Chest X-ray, AP view. Patient: 33 years old, sex M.
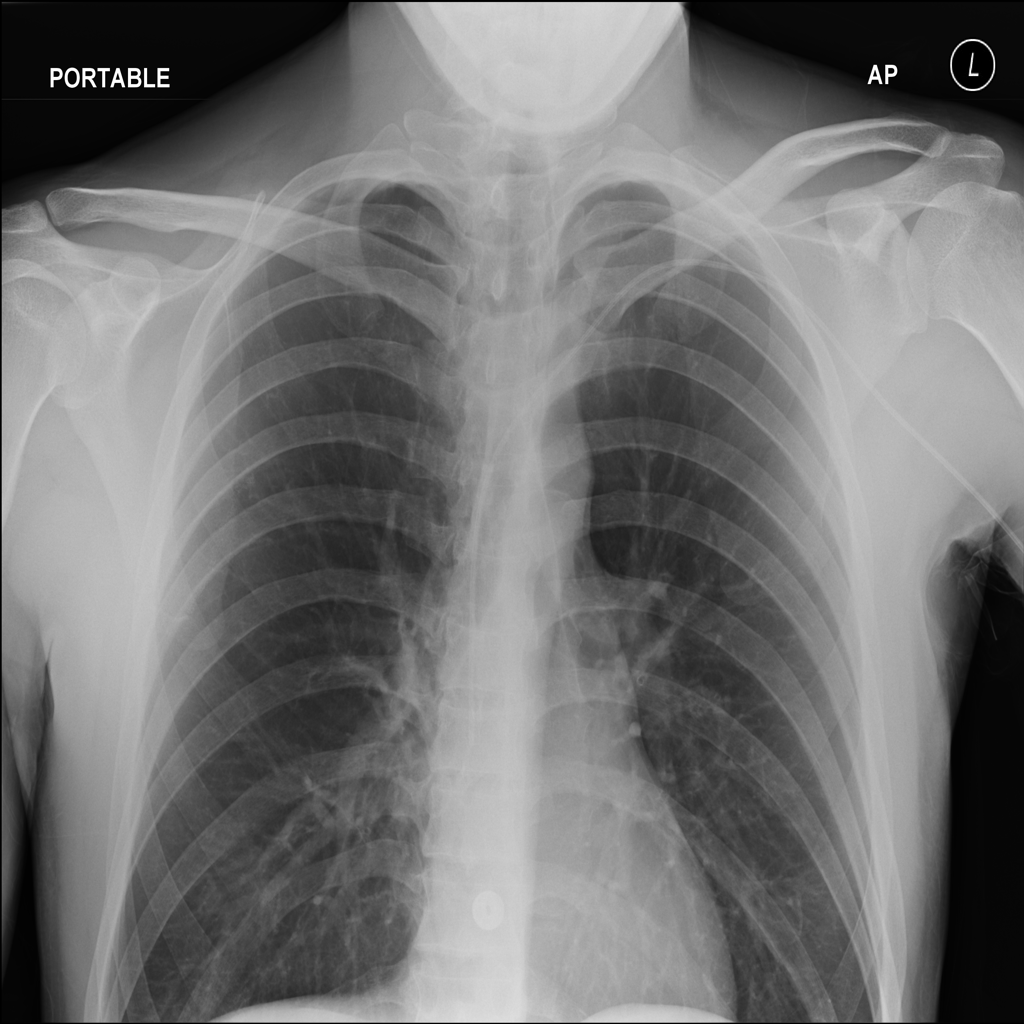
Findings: No Finding